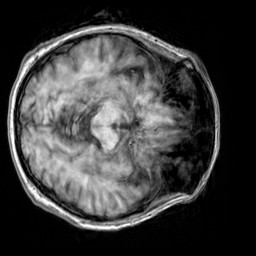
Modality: T1w
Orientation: axial
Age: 40
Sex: male
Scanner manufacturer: siemens
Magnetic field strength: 3 T
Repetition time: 2.3 s
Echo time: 0.00303 s